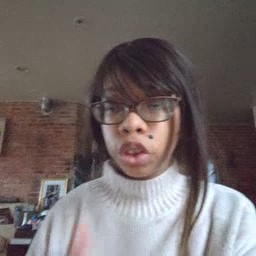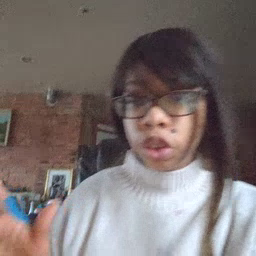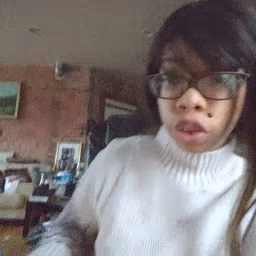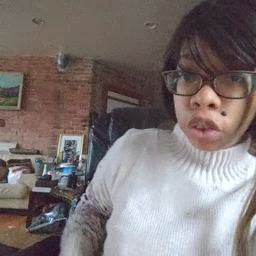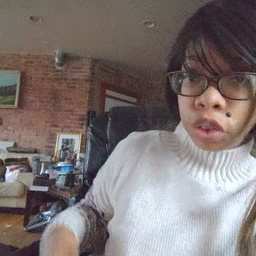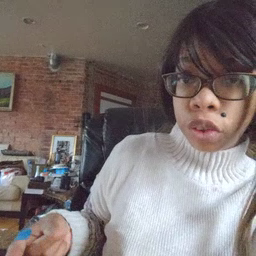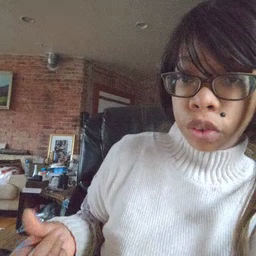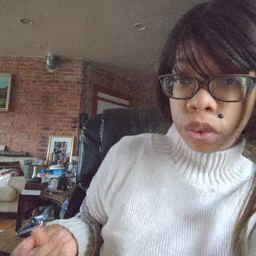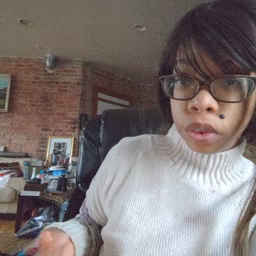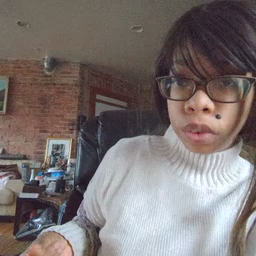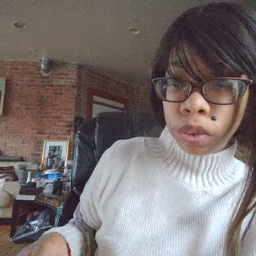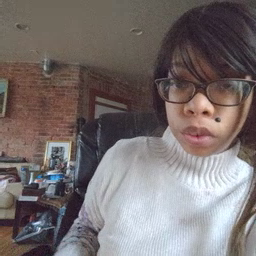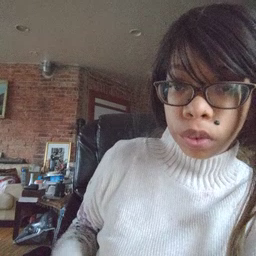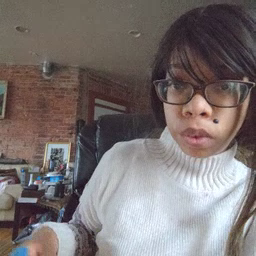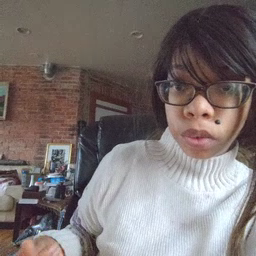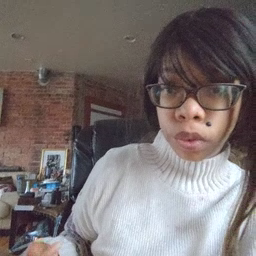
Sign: dog